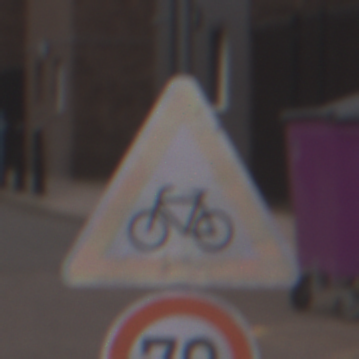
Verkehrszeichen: RadverkehrRechts
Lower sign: Geschwindigkeit70
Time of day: MorningAfternoon
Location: Outdoor (Urban)
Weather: Overcast
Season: NotSpecified
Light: Natural